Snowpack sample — Loveland Pass, Silver Plume, Colorado, USA (1/12/25, 11:40 AM MST)
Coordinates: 39.66, -105.88
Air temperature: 7 °F
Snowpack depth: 140 cm
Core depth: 10 cm
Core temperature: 41 °F
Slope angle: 11°, slope face: 30°
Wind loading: high
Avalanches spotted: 2
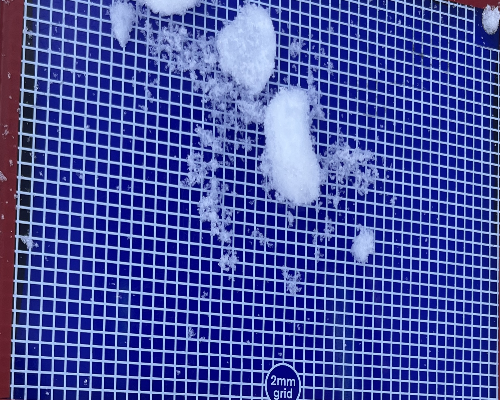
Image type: profile
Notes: Pilot using slightly modified coring method that took too large segment for snow profile picturing, advised not to use in higher level models. Two avalanche on south face nearby, partially cloudy with light snow in the last 24 hours. Lots of wind loading on eastern features.